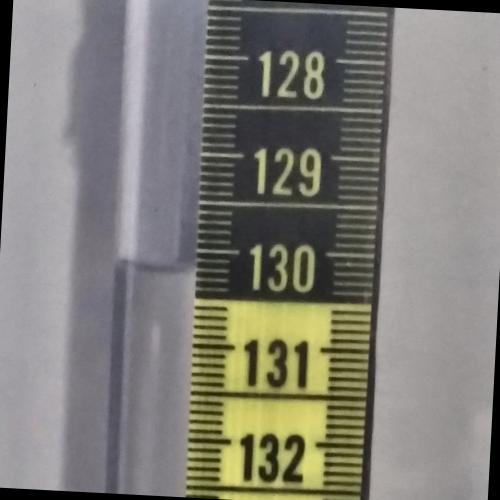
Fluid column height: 130.2 cm